Question: I am creating a address validator web application using google maps.my UI:
]
Now which I want is after pressing ok button address should be shown into your address look like field like this 701 1st, Sunnywale, CA 94089
now my ok button click event is
FullAddress.Text = AddressLine1.Text + ',' + ' ' + City.Text + ',' + ' ' + State.Text+ ' ' +Zip.Text;
but when i add javascript to call google maps with my program its not working its throgh a error like as sample pic. Please help me guys.
ok button :
'''
<asp:Button ID="Button1" runat="server" onclick="Button1_Click" Text="OK"
Width="62px" style="margin-left: 0px" />
'''
Validate & Locate Me Button code:
'''
<asp:Button ID="Submit" runat="server" style="margin-left: 97px" Text="Validate &amp; Locate Me" Width="137px" />
'''
Now jQuery and geocode part:
'''
<script type="text/javascript">
// The following code show execute only after the page is fully loaded
$(document).ready(function () {
if ($('#MyForm').exists()) {
// Enable jQuery Validation for the form
$("#MyForm").validate({ onkeyup: false });
// Add validation rules to the FullAddress field
$("#FullAddress").rules("add", {
fulladdress: true,
required: true,
messages: {
fulladdress: "Google cannot locate this address."
}
});
// This function will be executed when the form is submitted
function FormSubmit() {
$.submitForm = true;
if (!$('#MyForm').valid()) {
return false;
} else {
if ($("#FullAddress").data("IsChecking") == true) {
$("#FullAddress").data("SubmitForm", true);
return false;
}
alert('Form Valid! Submit!');
// return true; // Uncomment to submit the form.
return false; // Supress the form submission for test purpose.
}
}
// Attach the FormSubmit function to the Submit button
if ($('#Submit').exists()) {
$("#Submit").click(FormSubmit);
}
// Execute the ForumSubmit function when the form is submitted
$('#MyForm').submit(FormSubmit);
}
});
// Create a jQuery exists method
jQuery.fn.exists = function () { return jQuery(this).length > 0; }
// Position the Google Map
function Map(elementId, geolocation) {
var myOptions = {
zoom: 13,
mapTypeId: google.maps.MapTypeId.ROADMAP
}
var map = new google.maps.Map(document.getElementById(elementId), myOptions);
map.setCenter(geolocation);
}
// FullAddress jQuery Validator
function FullAddressValidator(value, element, paras) {
// Convert the value variable into something a bit more descriptive
var CurrentAddress = value;
// If the address is blank, then this is for the required validator to deal with.
if (value.length == 0) {
return true;
}
// If we've already validated this address, then just return the previous result
if ($(element).data("LastAddressValidated") == CurrentAddress) {
return $(element).data("IsValid");
}
// We have a new address to validate, set the IsChecking flag to true and set the LastAddressValidated to the CurrentAddress
$(element).data("IsChecking", true);
$(element).data("LastAddressValidated", CurrentAddress);
// Google Maps doesn't like line-breaks, remove them
CurrentAddress = CurrentAddress.replace(/
/g, "");
// Create a new Google geocoder
var geocoder = new google.maps.Geocoder();
geocoder.geocode({ 'address': CurrentAddress }, function (results, status) {
// The code below only gets run after a successful Google service call has completed.
// Because this is an asynchronous call, the validator has already returned a 'true' result
// to supress an error message and then cancelled the form submission. The code below
// needs to fetch the true validation from the Google service and then re-execute the
// jQuery form validator to display the error message. Futhermore, if the form was
// being submitted, the code below needs to resume that submit.
// Google reported a valid geocoded address
if (status == google.maps.GeocoderStatus.OK) {
// Get the formatted Google result
var address = results[0].formatted_address;
// Count the commas in the fomatted address.
// This doesn't look great, but it helps us understand how specific the geocoded address
// is. For example, "CA" will geocde to "California, USA".
numCommas = address.match(/,/g).length;
// A full street address will have at least 3 commas. Alternate techniques involve
// fetching the address_components returned by Google Maps. That code looks even more ugly.
if (numCommas >= 3) {
// Replace the first comma found with a line-break
address = address.replace(/, /, "
");
// Remove USA from the address (remove this, if this is important to you)
address = address.replace(/, USA$/, "");
// Check for the map_canvas, if it exists then position the Google Map
if ($("#map_canvas").exists()) {
$("#map_canvas").show();
Map("map_canvas", results[0].geometry.location);
}
// Set the textarea value to the geocoded address
$(element).val(address);
// Cache this latest result
$(element).data("LastAddressValidated", address);
// We have a valid geocoded address
$(element).data("IsValid", true);
} else {
// Google Maps was able to geocode the address, but it wasn't specific
// enough (not enough commas) to be a valid street address.
$(element).data("IsValid", false);
}
// Otherwise the address is invalid
} else {
$(element).data("IsValid", false);
}
// We're no longer in the midst of validating
$(element).data("IsChecking", false);
// Get the parent form element for this address field
var form = $(element).parents('form:first');
// This code is being run after the validation for this field,
// if the form was being submitted before this validtor was
// called then we need to re-submit the form.
if ($(element).data("SubmitForm") == true) {
form.submit();
} else {
// Re-validate this property so we can return the result.
form.validate().element(element);
}
});
// The FullAddress validator always returns 'true' when initially called.
// The true result will be return later by the geocode function (above)
return true;
}
// Define a new jQuery Validator method
$.validator.addMethod("fulladdress", FullAddressValidator);
</script>
</body>
</html>
'''
Please help after pressing ok button full address isnt shown into Your address look like field.Instead of that its through a message: This Field is required. If further more details needed please mention it
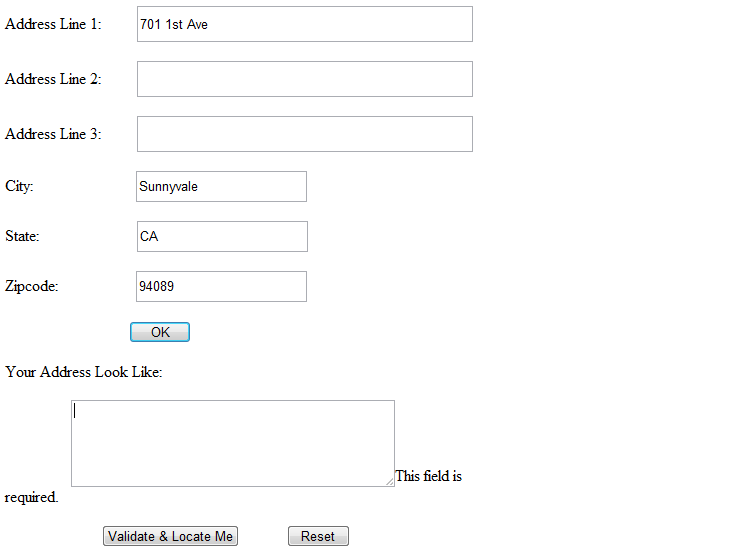
Answer: Simply use 2 FORMS to keep your controls. First one will have the address fields and the OK button.
Second will have the rest. Change your code accordingly. It should work. Otherwise you need to assign classes and group the controls into 2 sets.
What I mean by 2 sets is that "OK" button should validate the fields above it. And "Validate and Locate Me" button should validate only "Your address look like" text box. With jquery you can think of many ways how to group controls and validate them.
If this is not solving please provide the HTML as well or use <URL>
The problem you have is when you press OK, it validates a field beneath it. Now what I feel is you have used a Required Field Validator without any grouping. Please specify a ValidationGroup property to separate the validation criteria of "OK" button and "Validate and Locate Me" button.
If you don't know how to use ValidationGroup let me know.
~ CJ